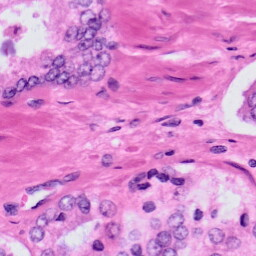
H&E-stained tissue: Prostate